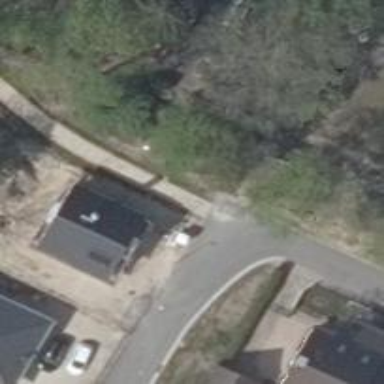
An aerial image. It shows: Asphalt road in residential area.